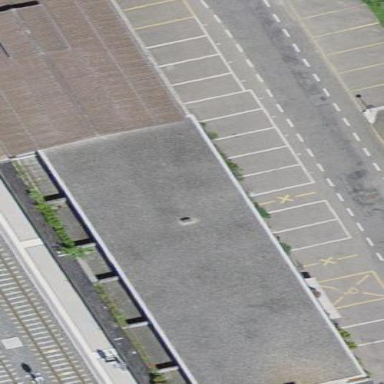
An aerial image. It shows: Train station building.